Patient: sex F, age 64
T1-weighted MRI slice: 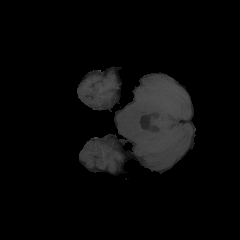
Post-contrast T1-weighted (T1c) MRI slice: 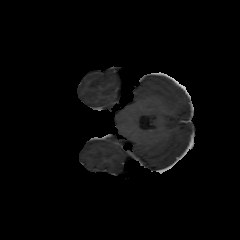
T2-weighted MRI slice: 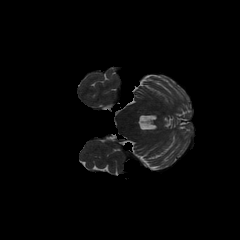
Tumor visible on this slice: no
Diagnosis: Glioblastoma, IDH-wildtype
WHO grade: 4